Interaction volume radius: 10 \u00c5
Interaction volume height: 15 \u00c5
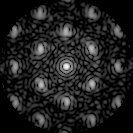
Disorder parameter: 0.3367